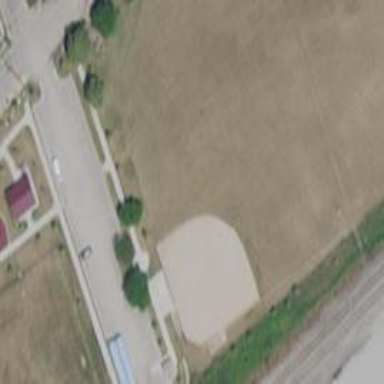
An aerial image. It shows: Baseball pitch for leisure land.